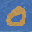
Label: 0